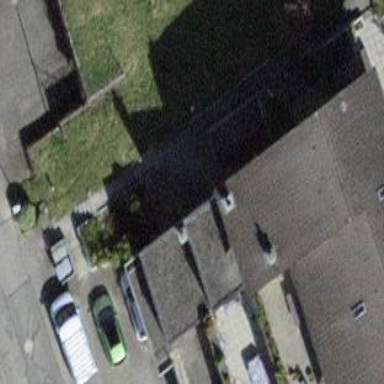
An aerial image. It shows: Building with tile roof.